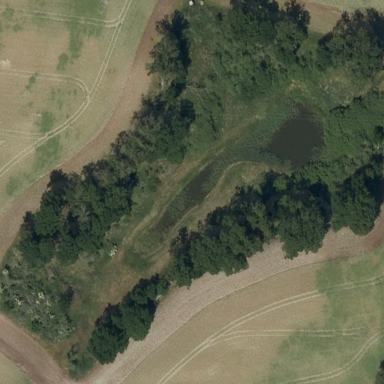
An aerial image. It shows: Wetland area covered with grass.